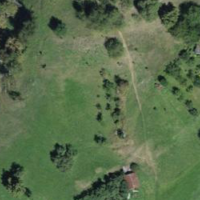
EUNIS habitat code: 24
Species observed at this site:
Cynoglossum officinale